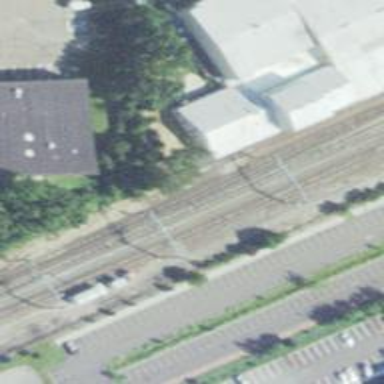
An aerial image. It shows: Railway with continuous electrified contact lines.